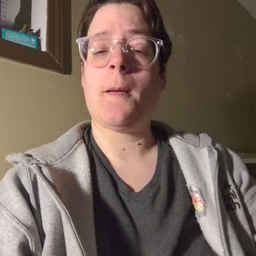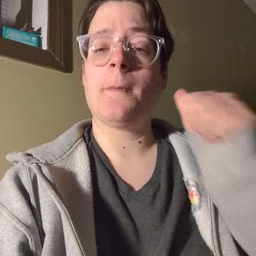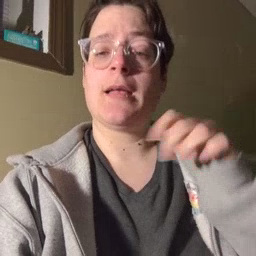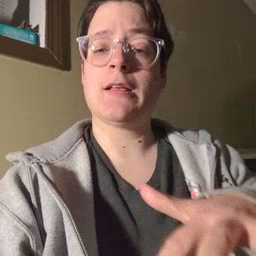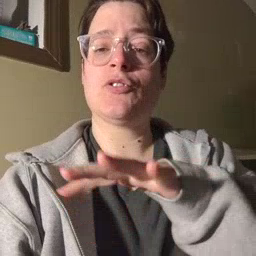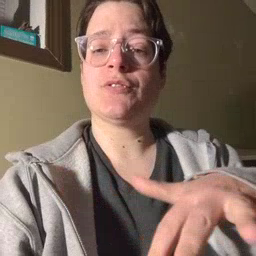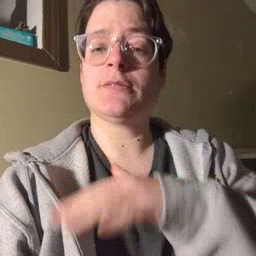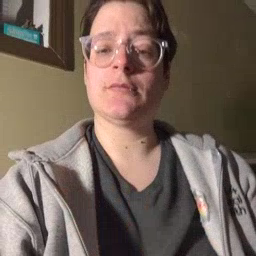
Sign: backyard